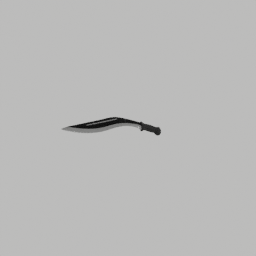
Label: tools